Interaction volume radius: 5 \u00c5
Interaction volume height: 20 \u00c5
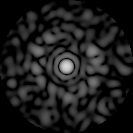
Disorder parameter: 0.8217